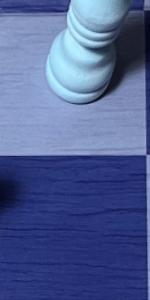
Label: Empty